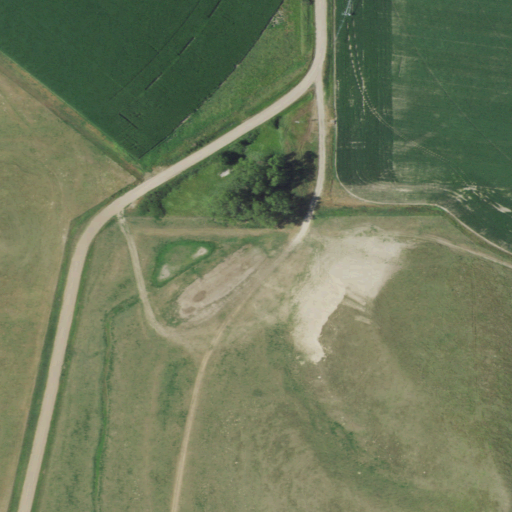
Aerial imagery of valley in Nebraska named Gilman Canyon containing grassland, cultivated crops, open development, and low intensity development